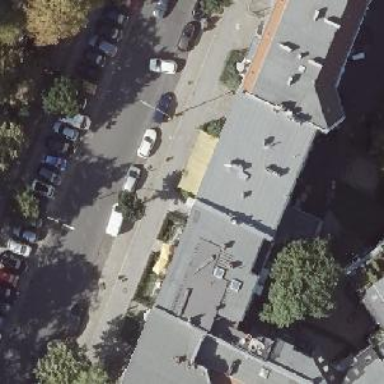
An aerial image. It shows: Bar.